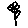
Label: flower